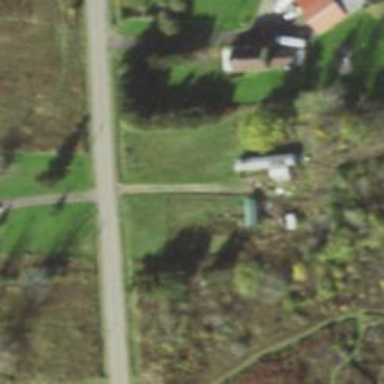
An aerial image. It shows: Driveway.